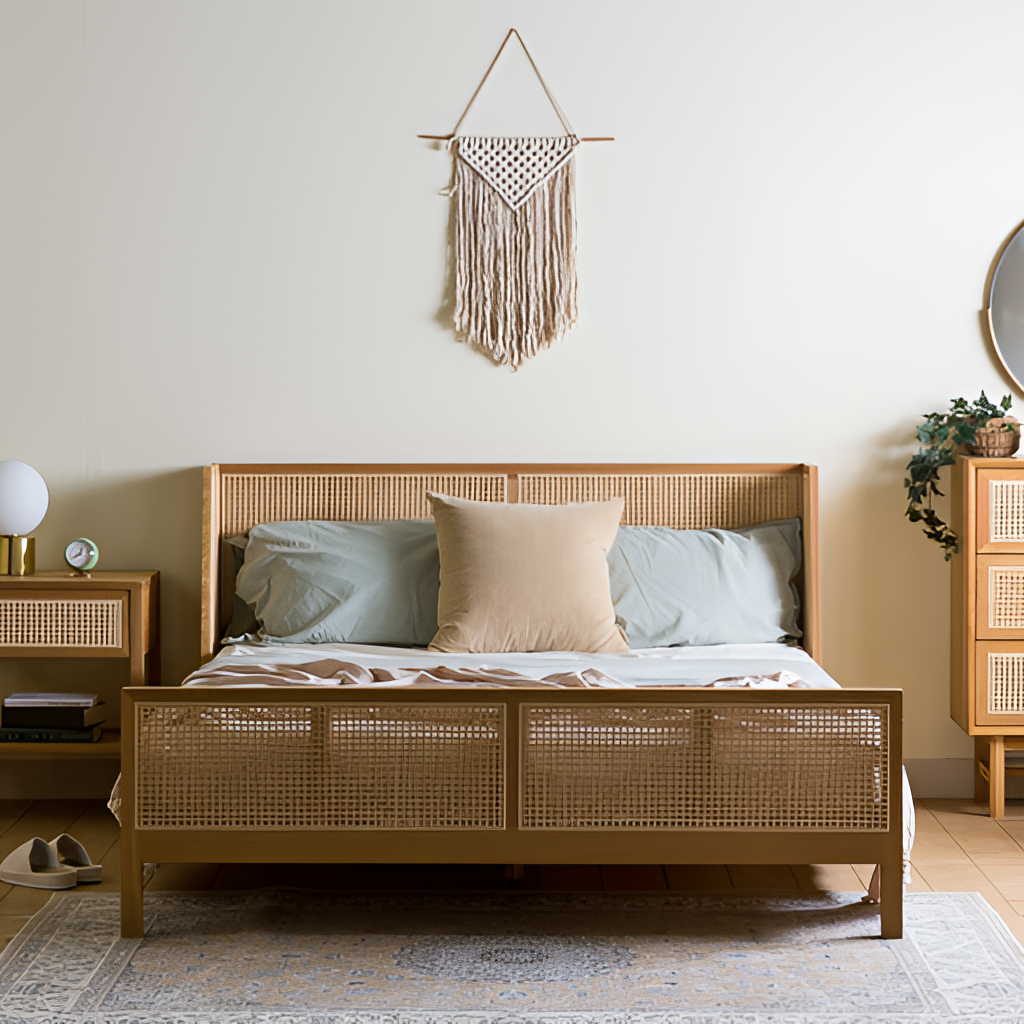
bedroom, beige rattan bed, bohemian, paint wallpaper, with solid pattern, wood flooring, with plank pattern